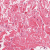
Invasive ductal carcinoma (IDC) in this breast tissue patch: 0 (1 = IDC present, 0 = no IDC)